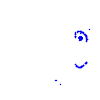
Particle: electron